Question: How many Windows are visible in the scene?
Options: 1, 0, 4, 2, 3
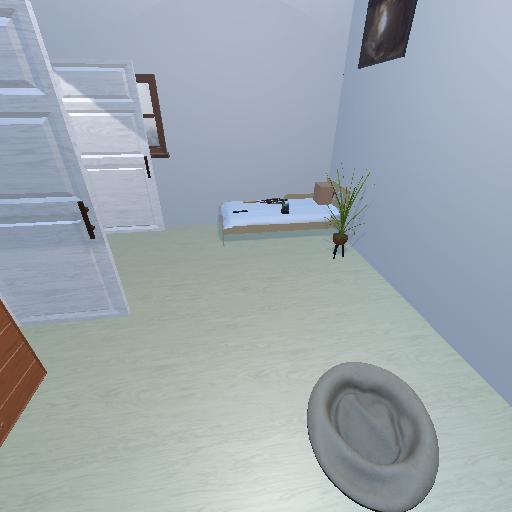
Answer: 1